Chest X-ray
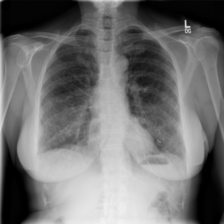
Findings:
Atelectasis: negative
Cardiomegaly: negative
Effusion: negative
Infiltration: negative
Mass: negative
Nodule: negative
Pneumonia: negative
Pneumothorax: negative
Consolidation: negative
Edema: negative
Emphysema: negative
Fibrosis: negative
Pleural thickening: negative
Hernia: negative